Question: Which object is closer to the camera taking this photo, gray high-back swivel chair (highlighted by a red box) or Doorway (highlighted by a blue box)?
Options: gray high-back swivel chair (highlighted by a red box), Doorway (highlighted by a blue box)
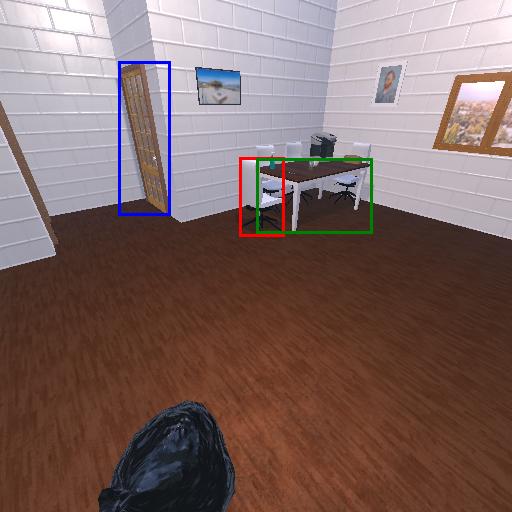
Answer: gray high-back swivel chair (highlighted by a red box)